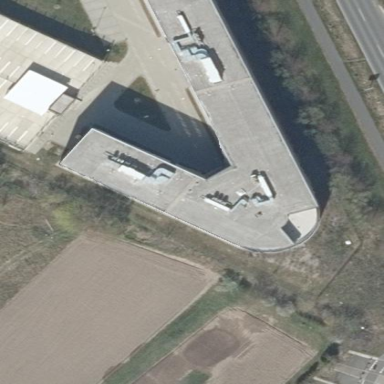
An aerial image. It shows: Office building.